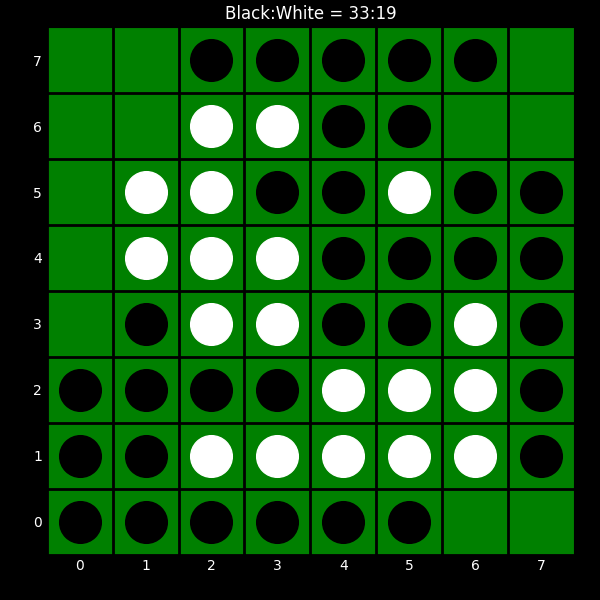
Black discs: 33
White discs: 19